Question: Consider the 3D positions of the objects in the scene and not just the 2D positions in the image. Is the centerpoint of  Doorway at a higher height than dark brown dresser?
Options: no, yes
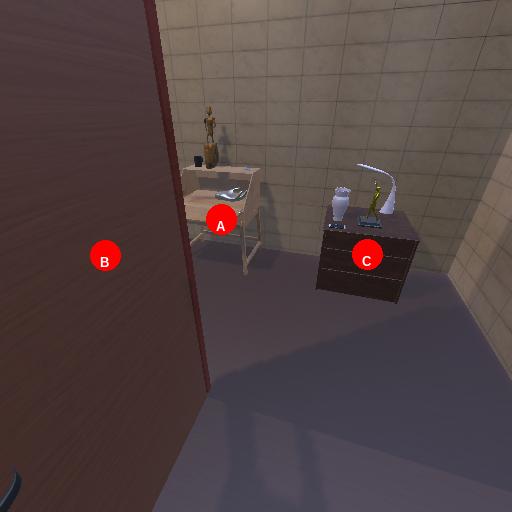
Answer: no